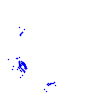
Particle: electron